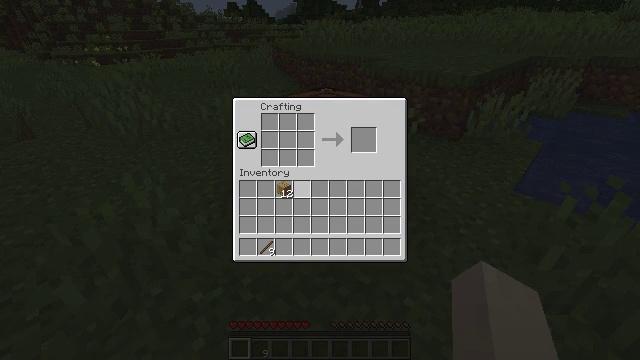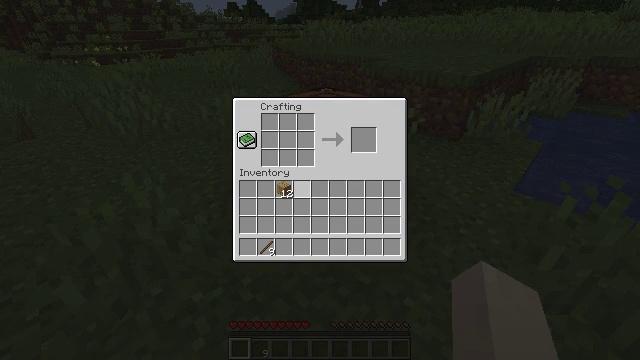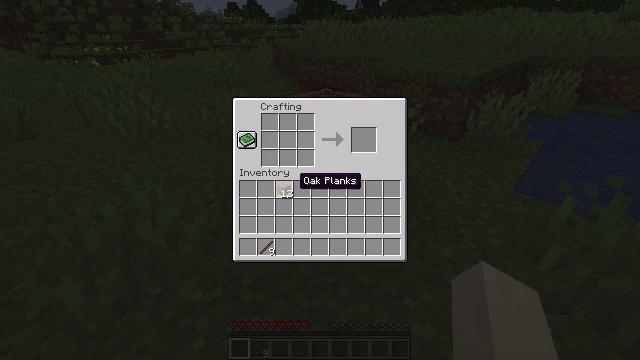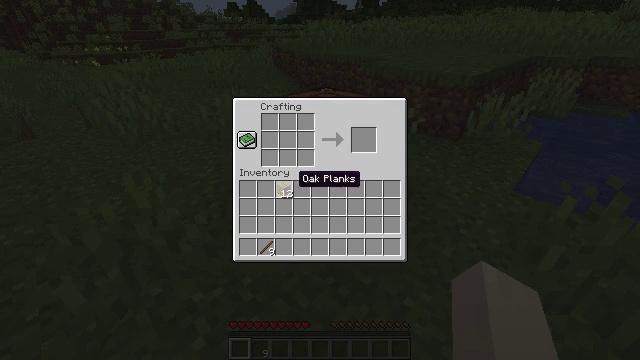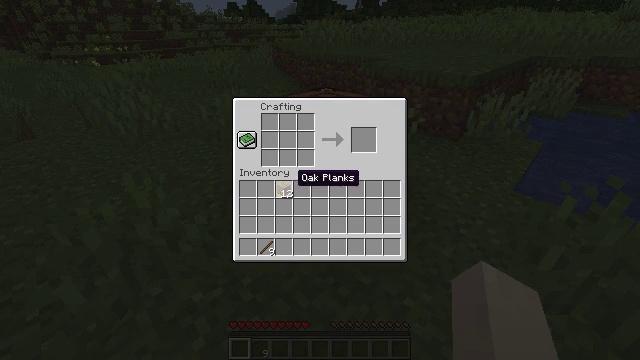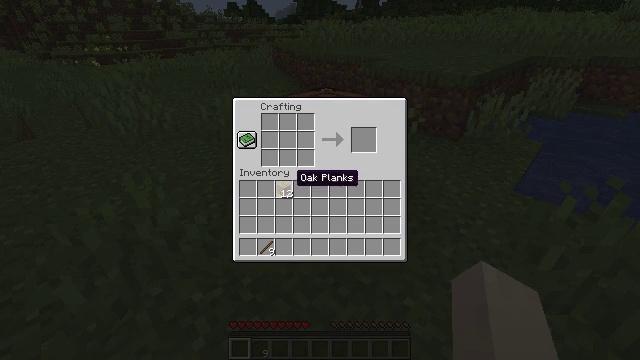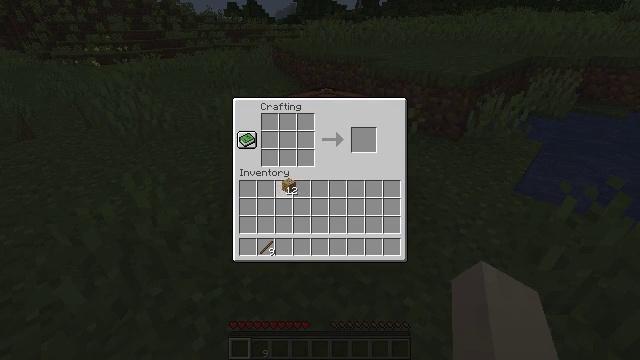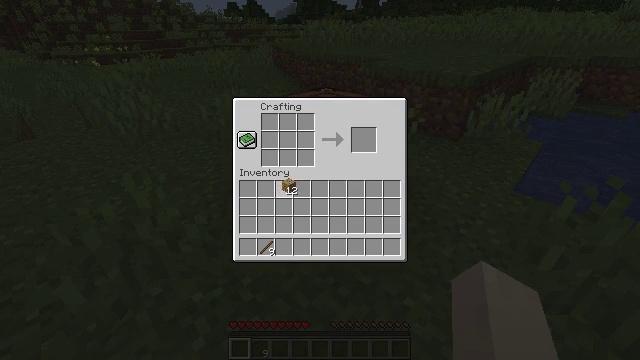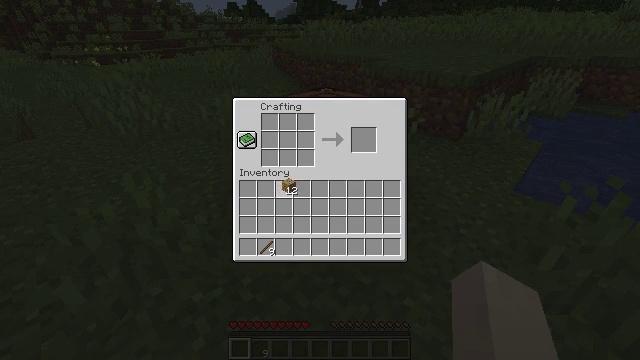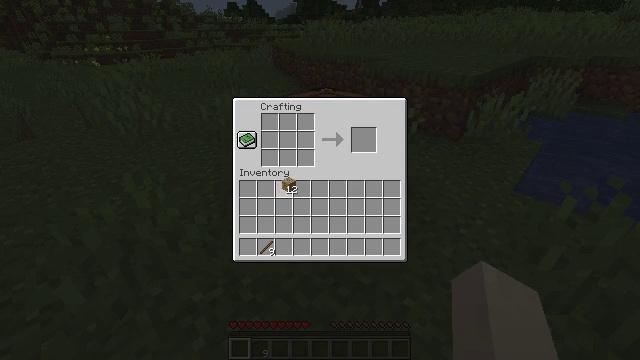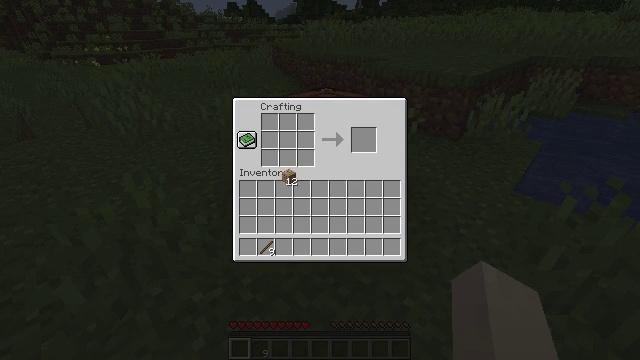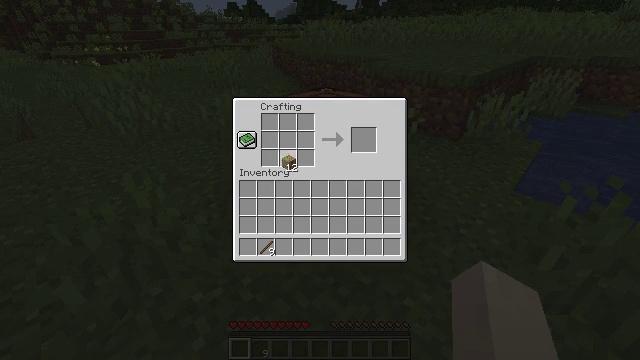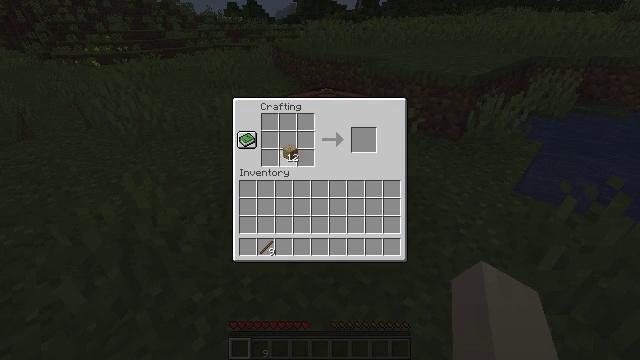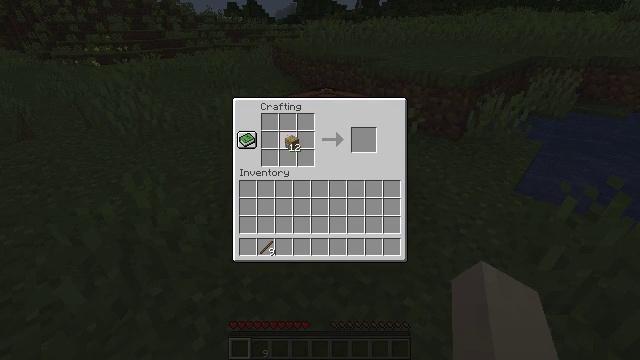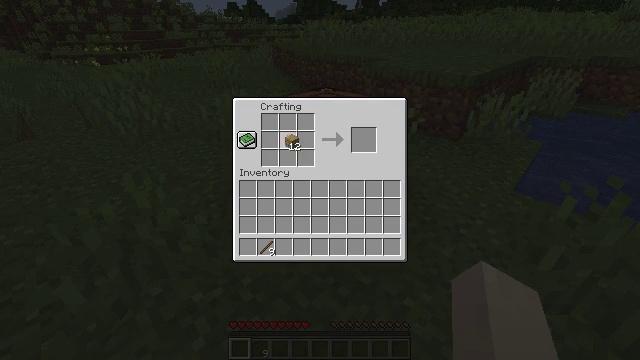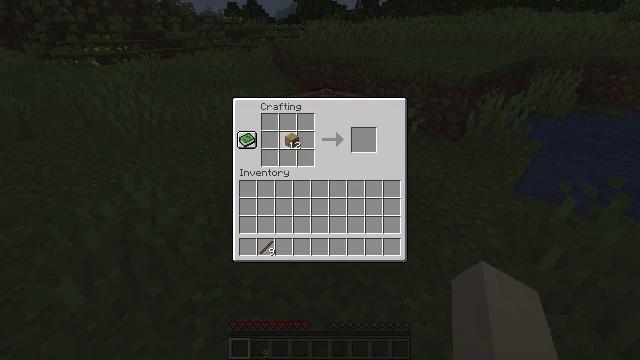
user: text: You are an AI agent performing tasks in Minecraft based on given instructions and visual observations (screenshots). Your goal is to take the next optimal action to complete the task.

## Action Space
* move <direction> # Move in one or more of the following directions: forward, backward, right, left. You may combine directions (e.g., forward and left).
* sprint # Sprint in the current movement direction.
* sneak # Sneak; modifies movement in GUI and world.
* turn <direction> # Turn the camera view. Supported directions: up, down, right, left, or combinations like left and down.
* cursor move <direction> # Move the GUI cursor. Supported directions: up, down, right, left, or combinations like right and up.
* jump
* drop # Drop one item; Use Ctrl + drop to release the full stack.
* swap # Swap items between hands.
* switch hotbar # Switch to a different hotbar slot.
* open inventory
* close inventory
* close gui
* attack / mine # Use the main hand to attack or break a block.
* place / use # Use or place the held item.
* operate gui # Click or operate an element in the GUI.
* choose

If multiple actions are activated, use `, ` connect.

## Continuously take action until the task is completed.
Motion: motion action
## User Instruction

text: Combine wooden planks and a stick to craft a wooden sword.
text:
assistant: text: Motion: operate gui
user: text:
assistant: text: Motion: no_op
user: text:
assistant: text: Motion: no_op
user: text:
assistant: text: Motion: no_op
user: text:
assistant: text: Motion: no_op
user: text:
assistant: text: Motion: operate gui
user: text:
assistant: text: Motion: operate gui
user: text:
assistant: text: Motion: operate gui
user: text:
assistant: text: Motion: no_op
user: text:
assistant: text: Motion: cursor move up
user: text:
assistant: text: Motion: cursor move up
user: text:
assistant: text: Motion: cursor move up
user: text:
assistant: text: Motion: cursor move up
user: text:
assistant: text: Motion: no_op
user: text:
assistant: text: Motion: no_op
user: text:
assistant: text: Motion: no_op
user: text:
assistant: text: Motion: no_op
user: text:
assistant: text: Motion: choose
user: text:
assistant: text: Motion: choose
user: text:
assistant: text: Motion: choose
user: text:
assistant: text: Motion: no_op
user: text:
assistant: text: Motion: no_op
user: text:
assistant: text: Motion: no_op
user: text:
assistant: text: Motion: no_op
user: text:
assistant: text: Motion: no_op
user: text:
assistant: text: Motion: choose
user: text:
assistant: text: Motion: choose
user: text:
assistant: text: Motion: choose
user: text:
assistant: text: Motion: no_op
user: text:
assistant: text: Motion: cursor move down